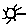
Label: sun